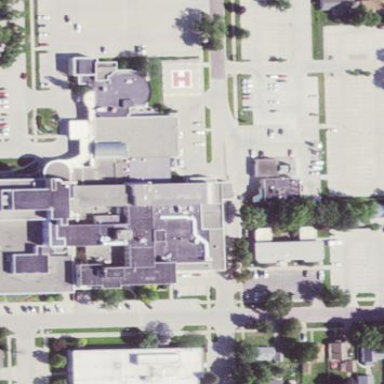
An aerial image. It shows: Hospital providing healthcare services.